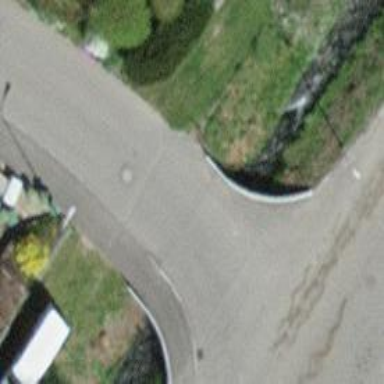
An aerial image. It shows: Residential road with asphalt surface. There is bridge on the road with sidewalk on the left side.